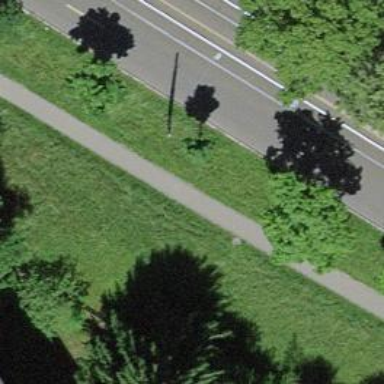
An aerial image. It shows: Avenue lined with trees.